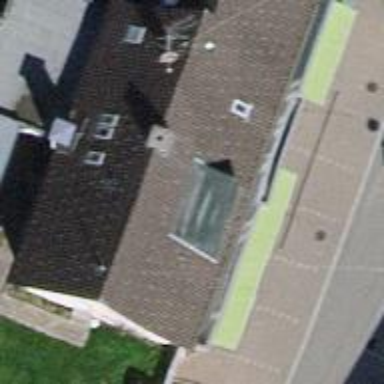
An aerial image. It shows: Gabled roof apartments building with convenience shop.